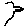
Label: bird